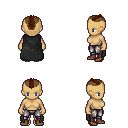
a pixel art fantasy rpg character, female body template, human, tanned skin, black cape, metal pants, brown short mohawk hairstyle, brown shoes, four views (front, back, left, right), 2x2 character sprite sheet, small pixel art, hard edges, no anti-aliasing